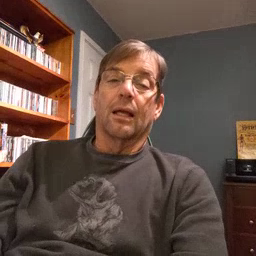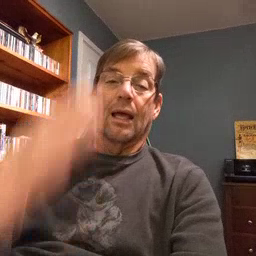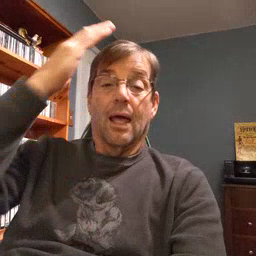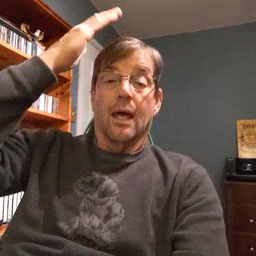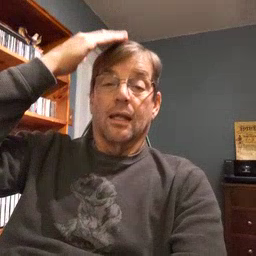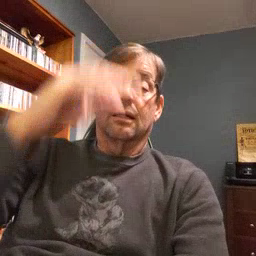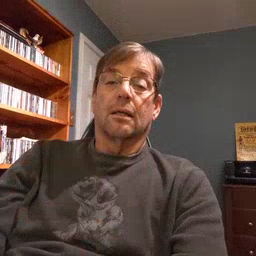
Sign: hat